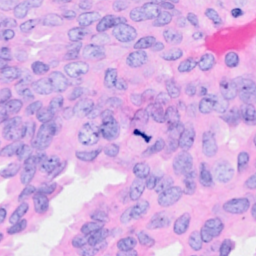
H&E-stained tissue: Breast